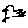
Label: bird